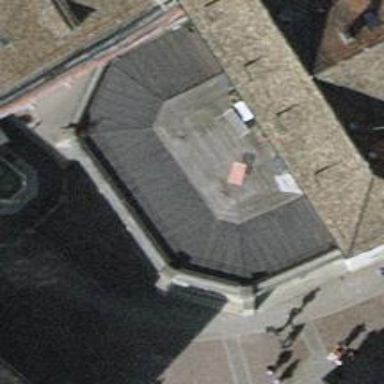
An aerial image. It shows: Set of concrete steps.